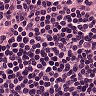
Metastatic tissue present: no